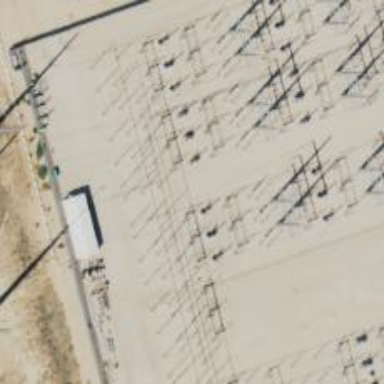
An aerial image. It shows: Switch for power supply.